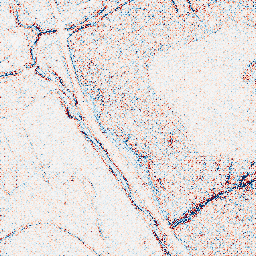
Category: edge_preserving
Decomposition family: bilateral
Decomposition parameters: d: 5
sigma_color: 25
sigma_space: 100
Upsampling method: regularized
Upsampling parameters: scale: 2
lambda_reg: 0.1
Upsampling scale: 2